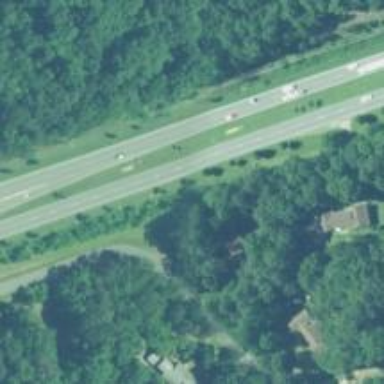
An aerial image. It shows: Trunk highway.